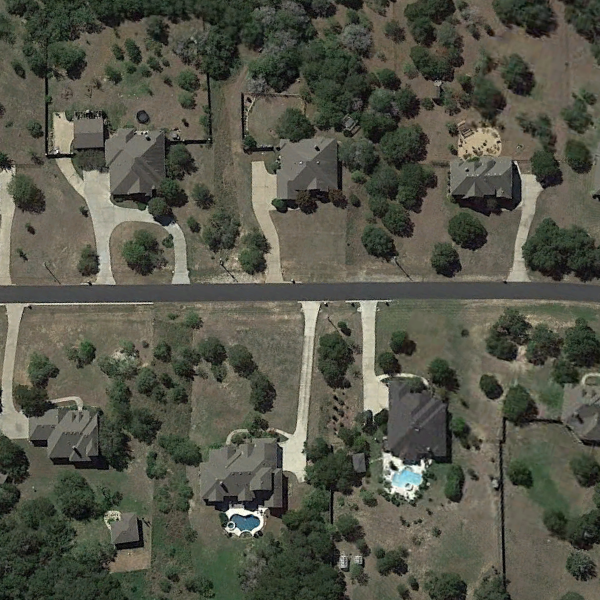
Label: MediumResidential